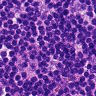
Metastatic tissue present: no